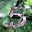
Label: 5